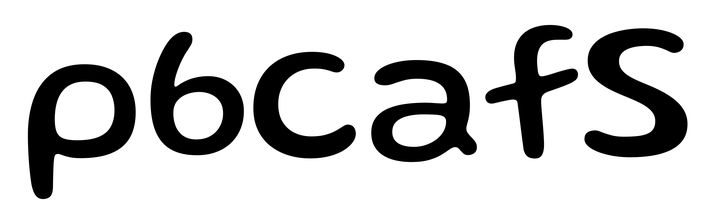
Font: Gluten_Regular